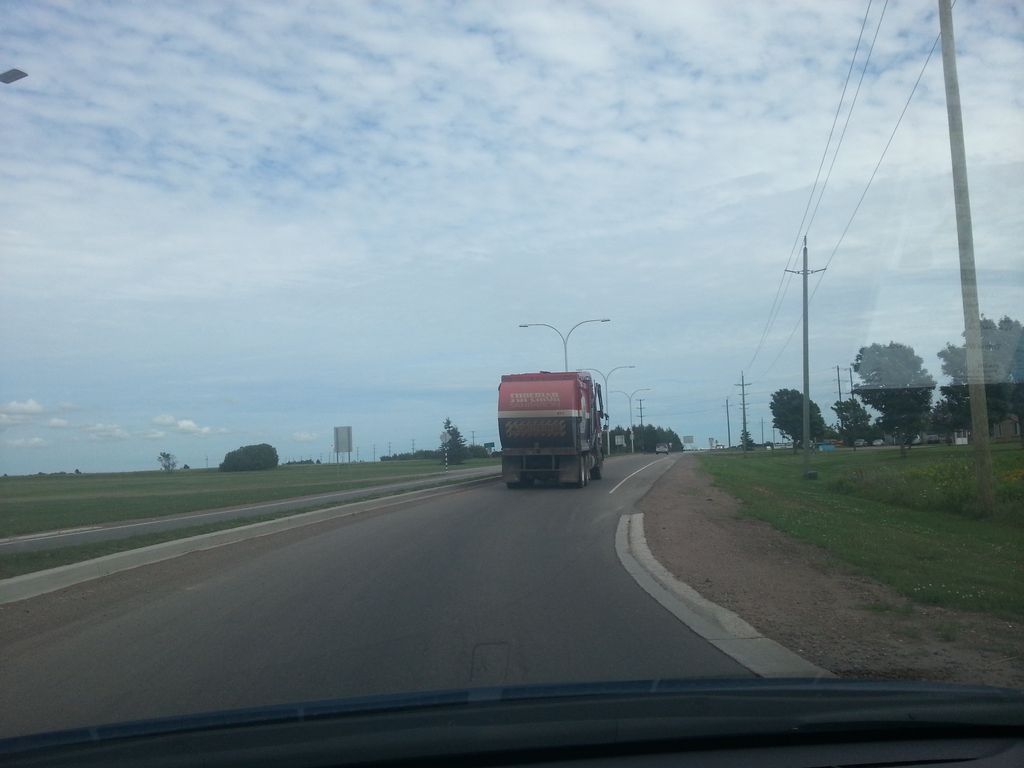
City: charlottetown